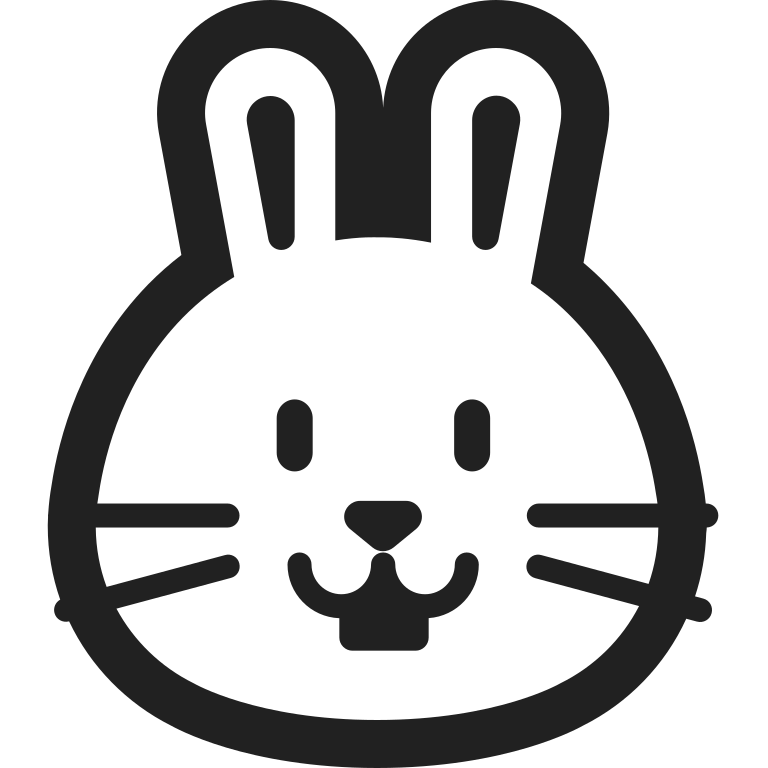
rabbit face high contrast